Question: Count the number of objects in the diagram.
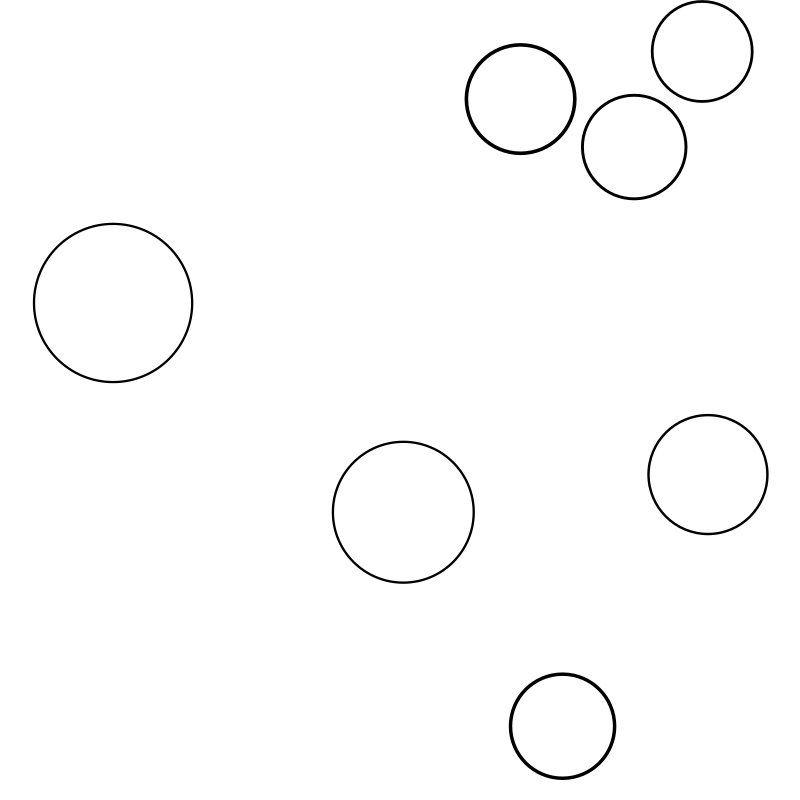
Answer: 7